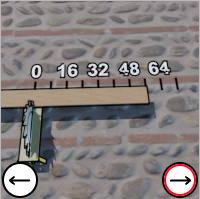
Task: length
Answer: 56
First scale value: 16.0